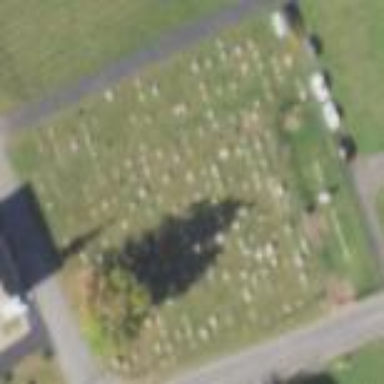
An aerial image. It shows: Cemetery.